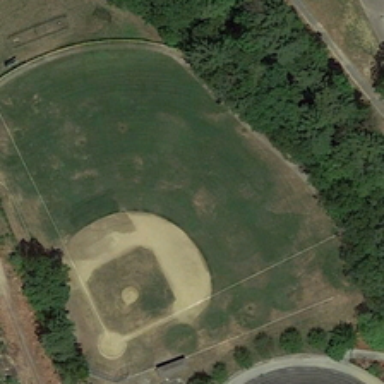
Many green trees are near a baseball field .